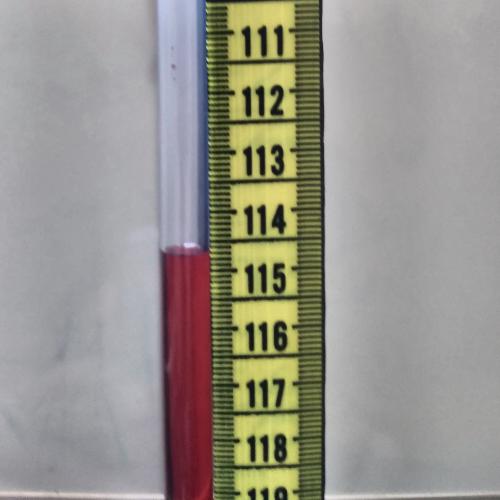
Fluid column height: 114.7 cm